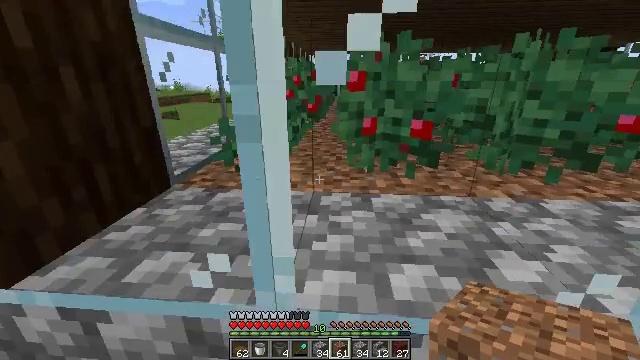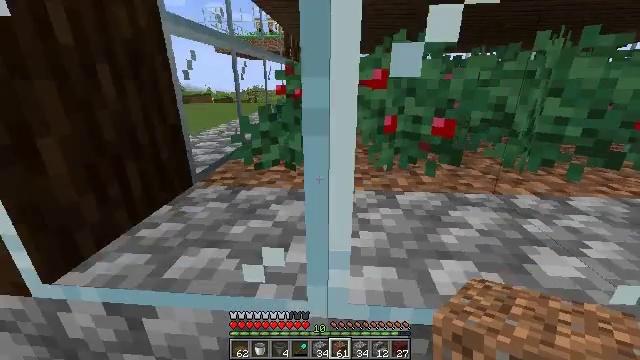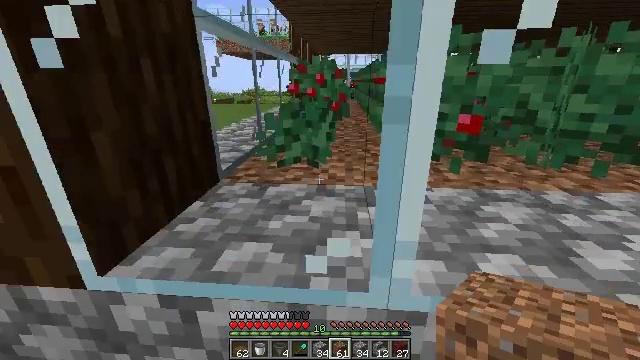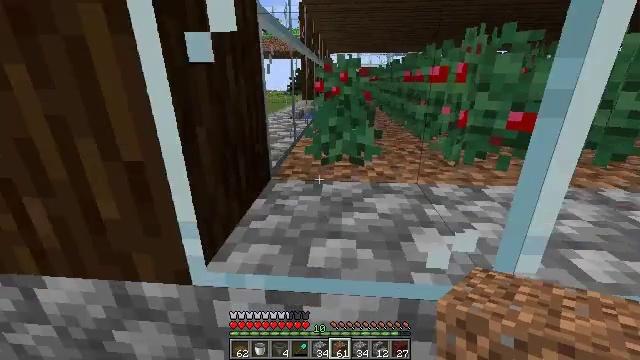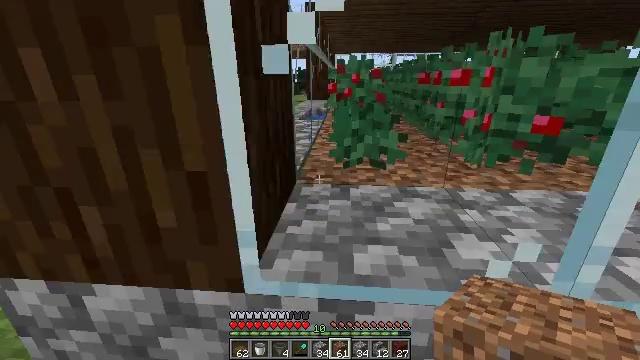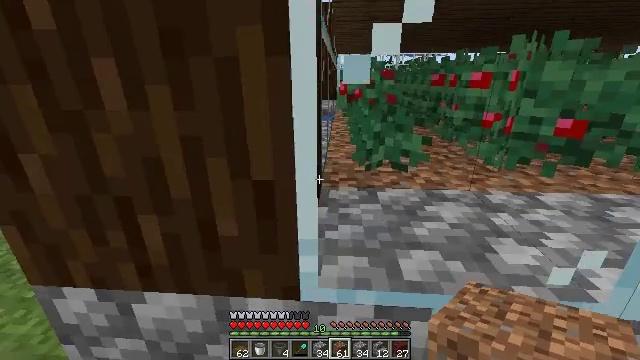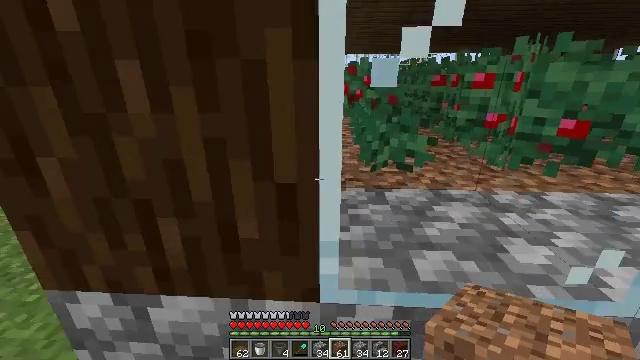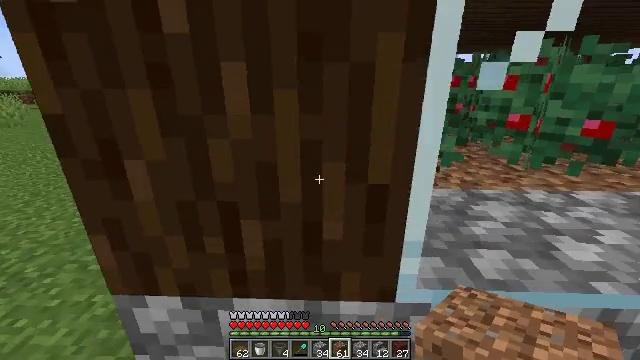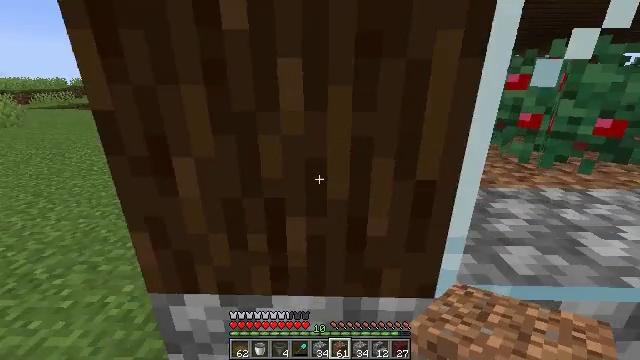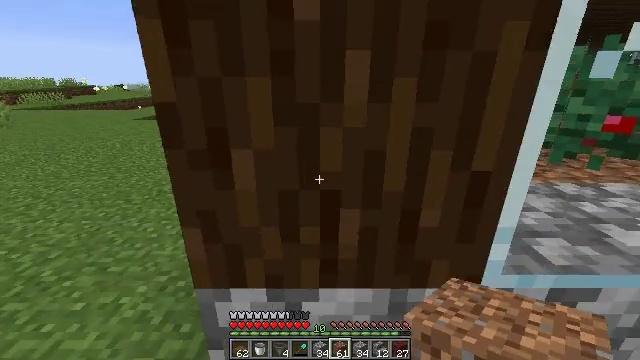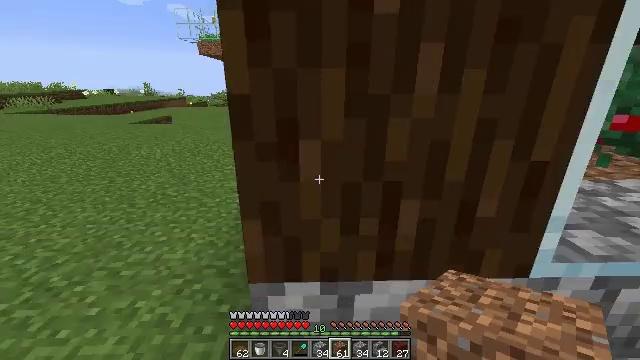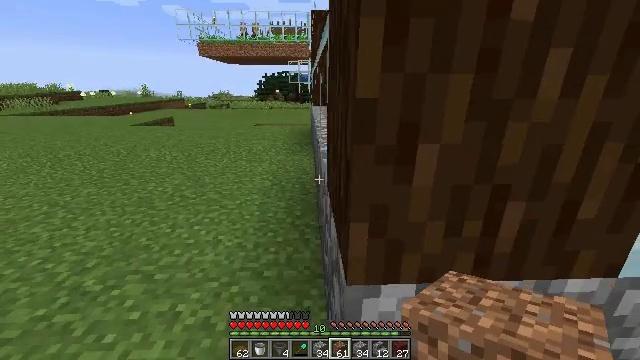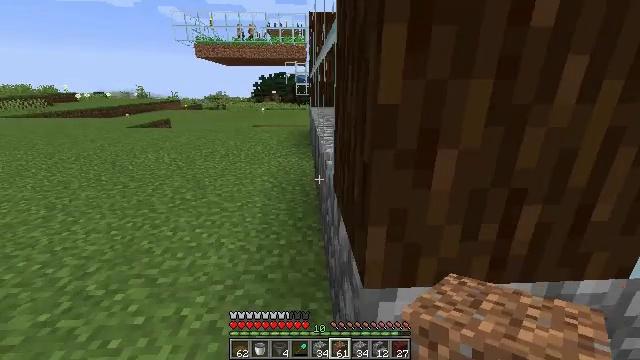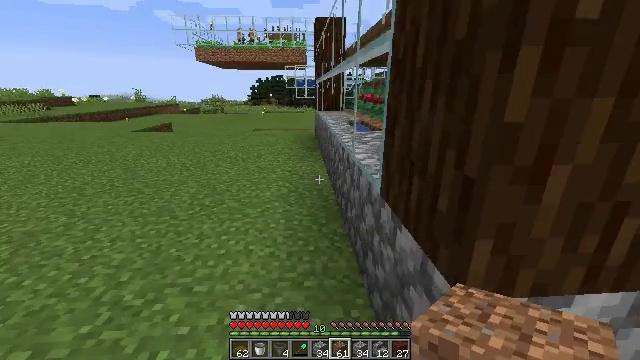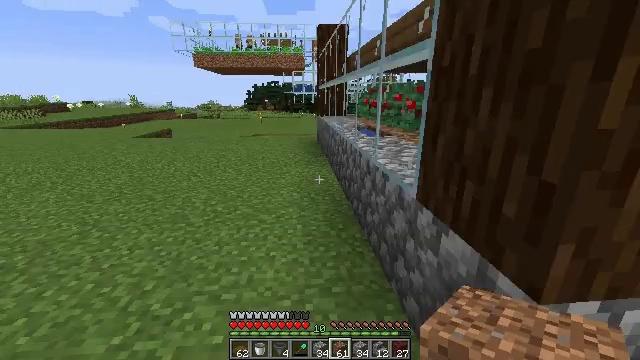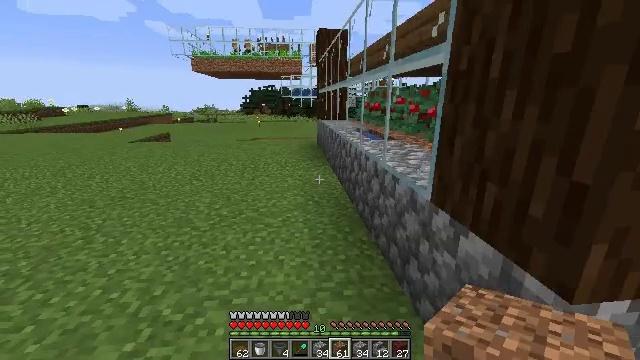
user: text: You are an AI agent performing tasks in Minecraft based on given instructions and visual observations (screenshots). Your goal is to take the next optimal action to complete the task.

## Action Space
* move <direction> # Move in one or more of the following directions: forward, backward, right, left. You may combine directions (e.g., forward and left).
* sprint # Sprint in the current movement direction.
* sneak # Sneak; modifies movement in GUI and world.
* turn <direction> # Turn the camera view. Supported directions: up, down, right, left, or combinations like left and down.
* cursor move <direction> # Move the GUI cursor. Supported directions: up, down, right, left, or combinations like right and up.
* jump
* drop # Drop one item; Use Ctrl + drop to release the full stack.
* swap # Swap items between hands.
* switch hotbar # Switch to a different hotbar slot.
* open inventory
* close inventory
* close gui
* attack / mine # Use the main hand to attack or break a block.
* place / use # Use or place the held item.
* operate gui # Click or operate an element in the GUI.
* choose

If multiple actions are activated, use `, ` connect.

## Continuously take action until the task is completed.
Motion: motion action
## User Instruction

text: Transform cobblestone into a cobblestone wall at the crafting table.
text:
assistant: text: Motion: move left
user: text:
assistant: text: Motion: move left
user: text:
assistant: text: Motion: move left
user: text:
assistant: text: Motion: move left
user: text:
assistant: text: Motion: move left
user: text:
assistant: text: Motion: move left
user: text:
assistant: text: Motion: move left, turn right
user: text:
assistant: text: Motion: move left
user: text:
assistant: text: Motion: move left, turn right
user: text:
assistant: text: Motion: move left, turn right
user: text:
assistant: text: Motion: move left
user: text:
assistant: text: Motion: move left
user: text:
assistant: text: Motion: move left
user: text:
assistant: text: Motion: move left, turn right and up
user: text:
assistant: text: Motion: move left
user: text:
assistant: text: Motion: move forward and move left, turn right and up
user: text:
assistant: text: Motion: move forward and move left, turn right and up
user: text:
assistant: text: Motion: move forward and move left, turn right and up
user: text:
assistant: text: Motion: move forward and move left, turn right
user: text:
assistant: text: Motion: move forward and move left
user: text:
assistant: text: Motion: move forward and move left
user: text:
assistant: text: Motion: move forward and move left, turn right
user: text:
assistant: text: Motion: move forward and move left, turn right
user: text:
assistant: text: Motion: move forward and move left, turn right
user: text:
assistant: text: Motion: move forward, turn right
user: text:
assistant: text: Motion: move forward
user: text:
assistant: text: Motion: move forward
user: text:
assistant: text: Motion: move forward
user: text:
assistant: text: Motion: move forward, sprint, turn left and down
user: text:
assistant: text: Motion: move forward, sprint, turn left